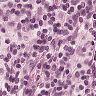
Metastatic tissue present: no